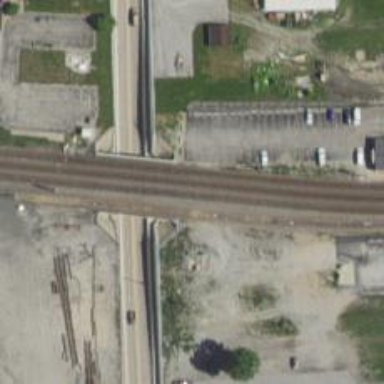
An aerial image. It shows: Railroad crossover.